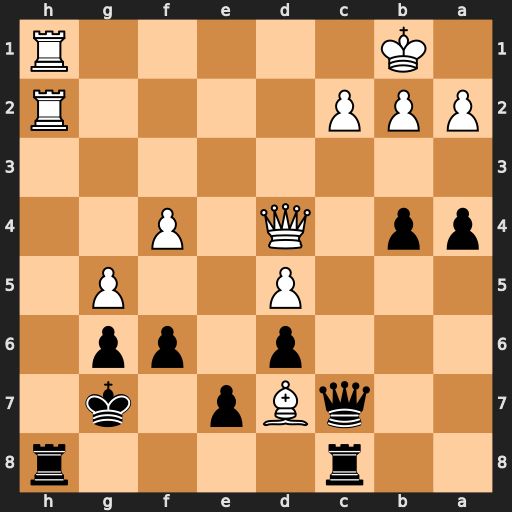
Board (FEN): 2r4r/2qBp1k1/3p1pp1/3P2P1/pp1Q1P2/8/PPP4R/1K5R
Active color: b
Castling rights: -
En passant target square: -
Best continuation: Qxc2+ Rxc2 Rxh1+ Qg1 Rxg1+ Rc1 Rgxc1#